Question: This is an alphabetical table i created that shows the top products from each Letter.

I wanted to Add some jquery so when a user click a Letter, after the page is refreshed , that letter will have a different css that indicates wich letter is "active" .
'''
$(document).ready(function() {
function yo(alpha) {
$('#alpha_ul li a ').removeClass("activeyo");
alpha.addClass("activeyo");
}
$("#alpha_ul li a").click(function () {
if (localStorage) localStorage['alpha'] = $(this).closest('li').index();
yo($(this));
});
if (localStorage && localStorage.alpha) {
yo( $("#alpha_ul li a").eq(localStorage.alpha) );
}
});
'''
When i click the first row of table (# - F) the script works allright.But if i click from the 2nd till the last row, it selects the N+row element ! ( as you can see in the picture i selected "K" but the "L" letter has the active css.At the 3rd row if i click "N" the "P" will get the active css, etc. )
I tried many ways to edit a bit the script such as using $(this).parent('li') but that selects the "#" element.
each table element is a "li" with float left , seperated by a every 7 "li" . So from what i understand its probably the Html code i used that makes the jquery to select wrong elements.So what would be the appropriate selector to use instead of closest() ?
This is the complete way how i generate the table if i didnt explain it well for someone:
'''
<div <?php /* if ($checkstate == "" || $checkstate == NULL) {echo $swapstyle1; } */ ?> id="full_table">
<div id="alpha_main_div">
<h3 style="color: #504D4C;font-size:16px;font-weight:700;" class="headers">Womens Perfume List By Letter</h3>
<ul id = "alpha_ul">
<li><a href="#">#</a></li>
<?php
$letters = range('A','Z');
$counter = 1;
$table ="" ;
foreach ($letters as $let) {
if ($counter < 7 ) {
$table .= '<li><a href="' . $link . '?letter=' . $let .'">'. $let . '</a></li>';
$counter++;
}
else {
$table .= '<br clear="left"/>';
$table .= '<li><a href="' . $link . '?letter=' . $let .'">' . $let . '</a></li>';
$counter=1;
}
}
$table.='<li>&nbsp;</li>';
$table.= '</div></ul>';
echo $table;
echo '<br clear="left"/>';
?>
'''
<URL>
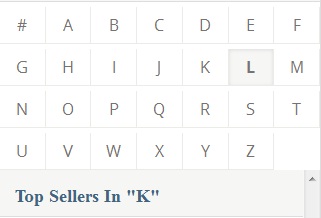
Answer: the "br" elements affect the index value you try to get. Remove the "br" elements and use fixed width on "ul" element to achive what you want to do. here is the <URL>
here is how the ul element should look like:
'''
<ul id="alpha_ul">
<li><a href="#">#</a></li>
<li><a href="A">A</a></li>
<li><a href="B">B</a></li>
<li><a href="C">C</a></li>
<li><a href="D">D</a></li>
<li><a href="E">E</a></li>
<li><a href="F">F</a></li>
<li><a href="G">G</a></li>
<li><a href="H">H</a></li>
<li><a href="I">I</a></li>
<li><a href="J">J</a></li>
<li><a href="K">K</a></li>
<li><a href="L">L</a></li>
<li><a href="M">M</a></li>
<li><a href="N">N</a></li>
<li><a href="O">O</a></li>
<li><a href="P">P</a></li>
<li><a href="Q">Q</a></li>
<li><a href="R">R</a></li>
<li><a href="S">S</a></li>
<li><a href="T">T</a></li>
<li><a href="U">U</a></li>
<li><a href="X">X</a></li>
<li><a href="V">V</a></li>
<li><a href="W">W</a></li>
<li><a href="Y">Y</a></li>
<li><a href="Z">Z</a></li>
</ul>
'''
and its style:
'''
ul#alpha_ul {
list-style-type:none;
width:300px;
}
'''